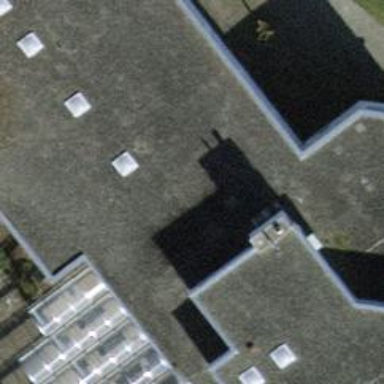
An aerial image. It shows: School.